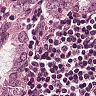
Metastatic tissue present: yes